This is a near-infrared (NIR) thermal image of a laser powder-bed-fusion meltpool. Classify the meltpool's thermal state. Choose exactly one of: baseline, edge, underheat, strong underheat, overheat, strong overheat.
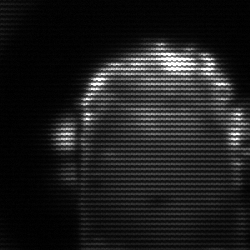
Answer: baseline